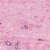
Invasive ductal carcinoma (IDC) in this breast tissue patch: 0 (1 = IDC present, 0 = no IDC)